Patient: sex M, age 45
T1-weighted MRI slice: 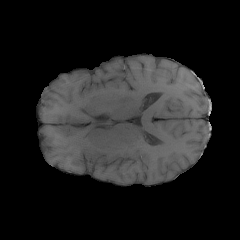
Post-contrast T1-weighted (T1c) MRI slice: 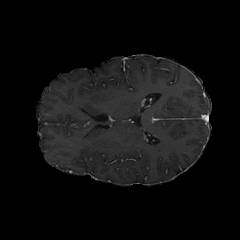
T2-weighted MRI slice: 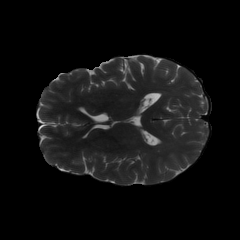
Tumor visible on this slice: no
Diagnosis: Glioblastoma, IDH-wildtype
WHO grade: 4